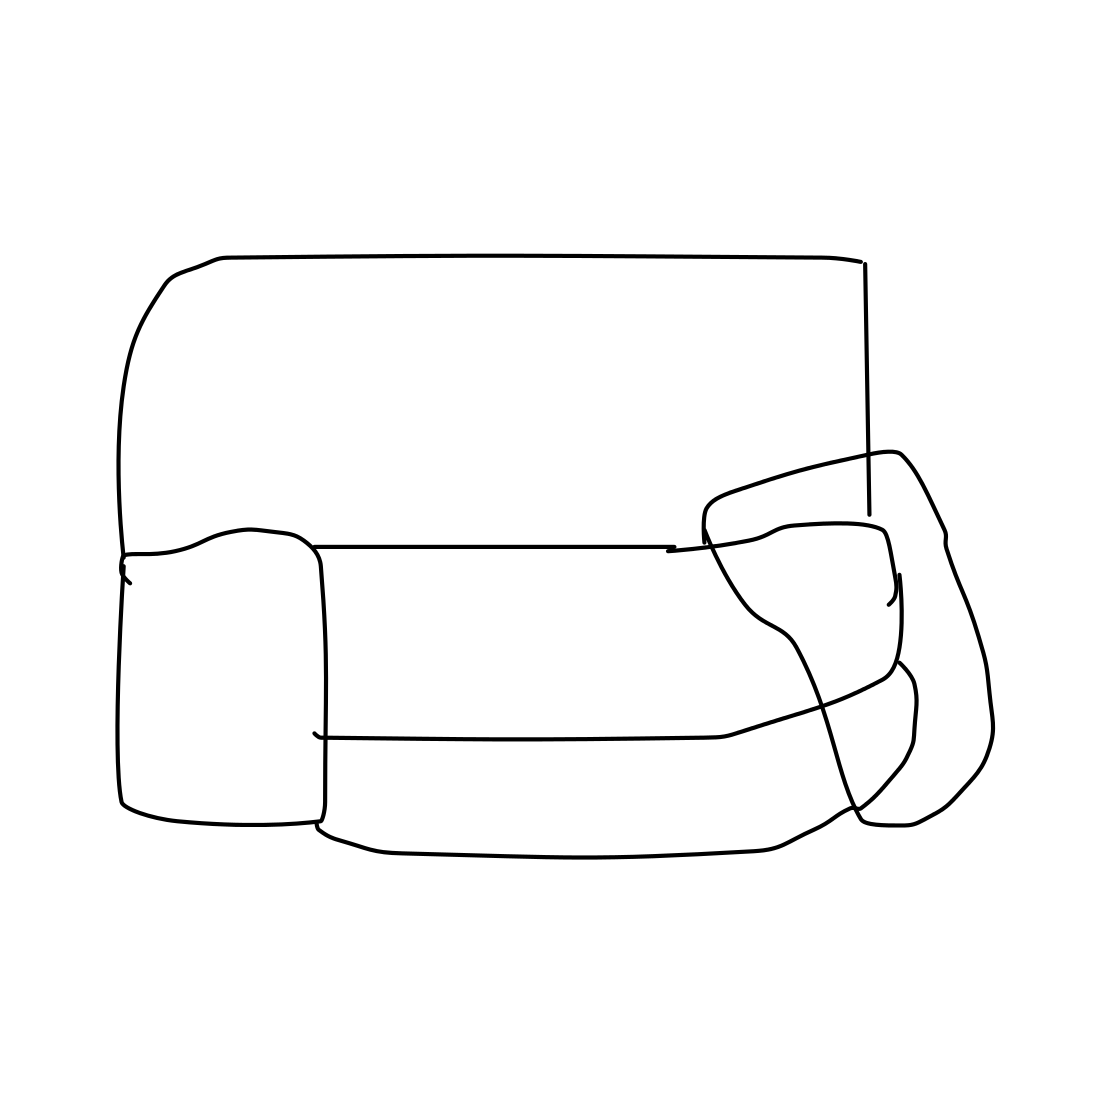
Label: couch